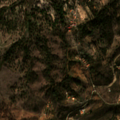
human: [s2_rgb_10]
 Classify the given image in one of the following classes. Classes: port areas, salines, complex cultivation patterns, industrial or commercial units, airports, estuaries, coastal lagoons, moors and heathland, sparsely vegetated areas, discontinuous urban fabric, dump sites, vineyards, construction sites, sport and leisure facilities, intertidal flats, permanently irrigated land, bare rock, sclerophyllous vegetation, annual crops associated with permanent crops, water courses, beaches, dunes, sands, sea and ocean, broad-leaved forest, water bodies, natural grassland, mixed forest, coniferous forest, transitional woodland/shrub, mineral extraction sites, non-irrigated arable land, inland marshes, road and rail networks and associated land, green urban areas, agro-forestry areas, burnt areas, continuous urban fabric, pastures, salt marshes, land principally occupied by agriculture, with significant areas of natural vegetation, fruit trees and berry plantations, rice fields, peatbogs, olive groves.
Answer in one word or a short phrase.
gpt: discontinuous urban fabric, olive groves, land principally occupied by agriculture, with significant areas of natural vegetation, broad-leaved forest